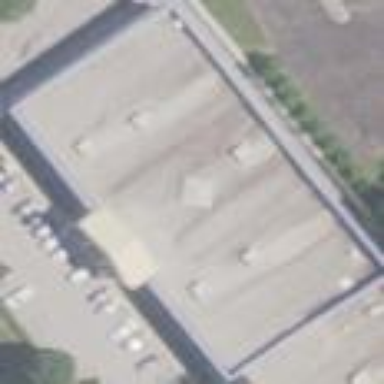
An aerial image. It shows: Building that houses furniture shop.